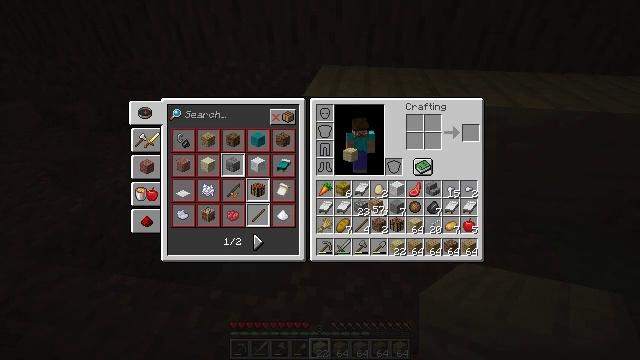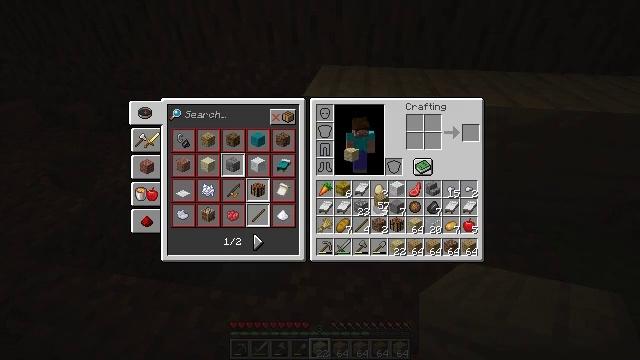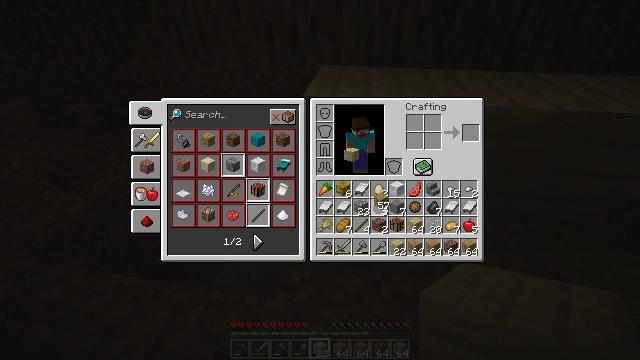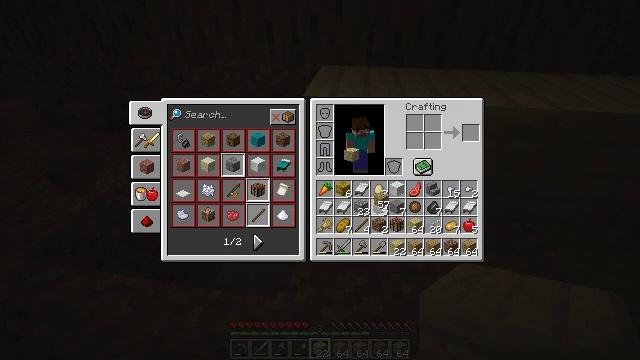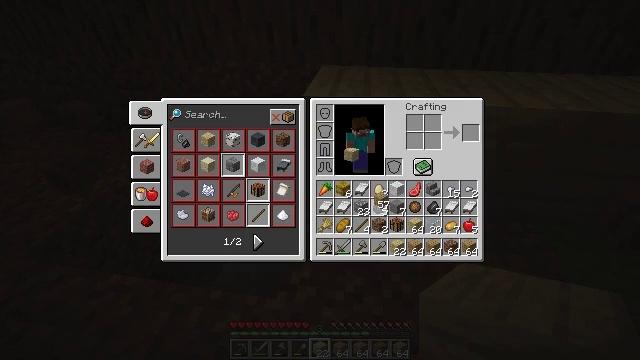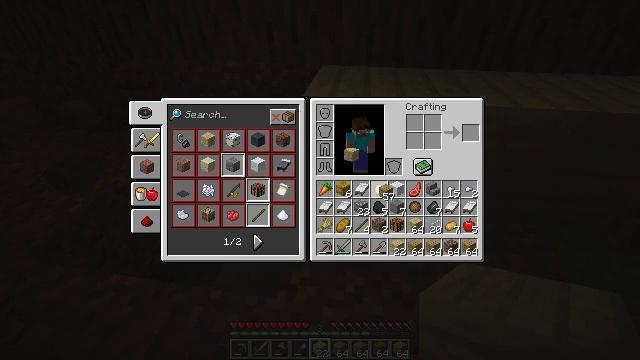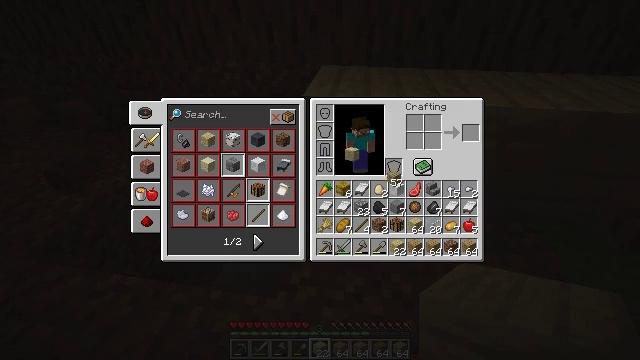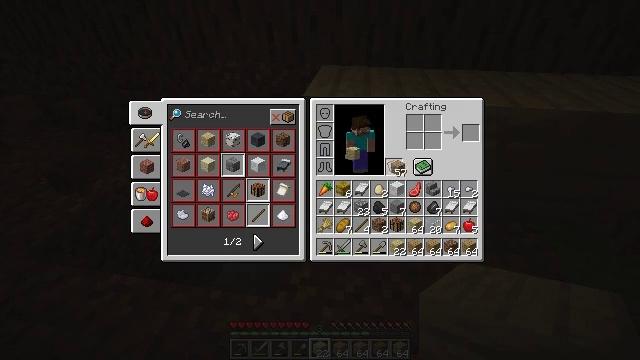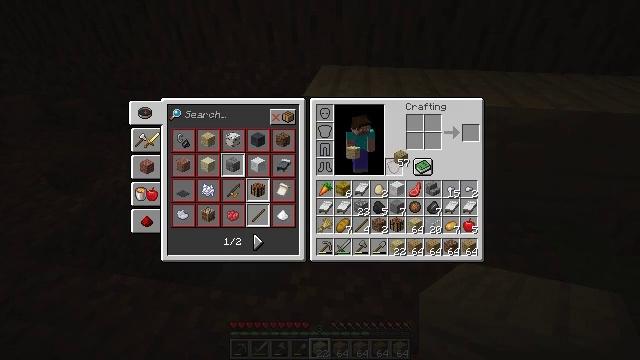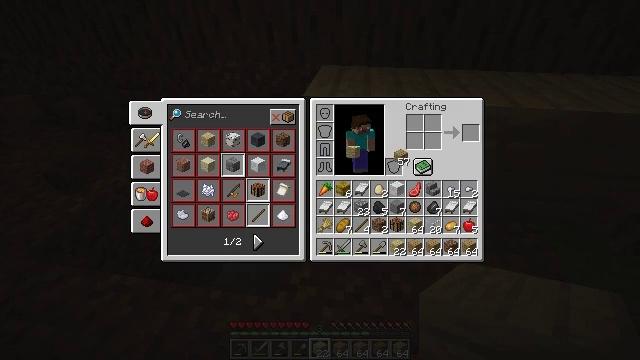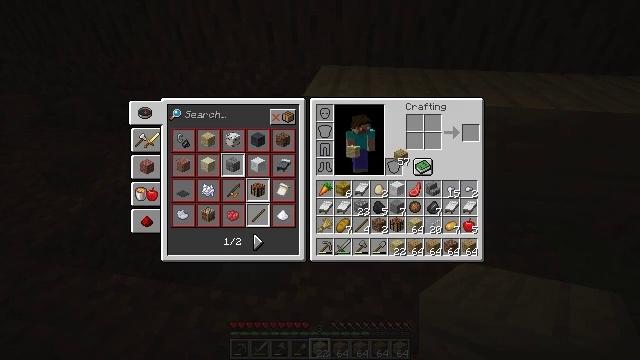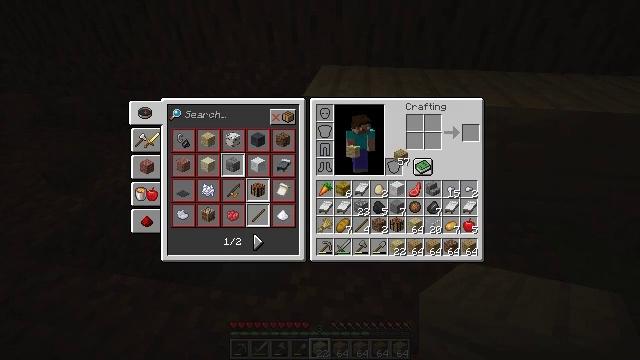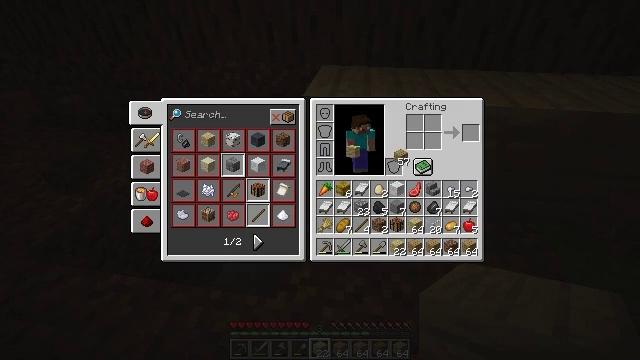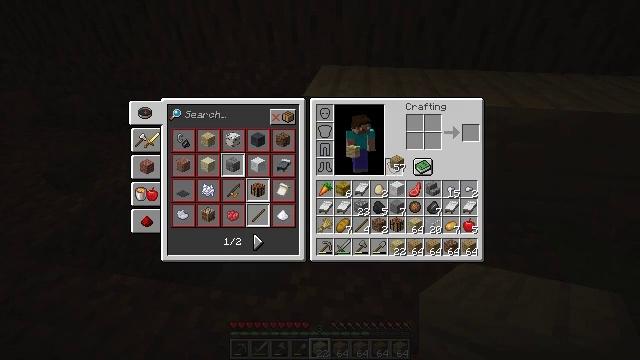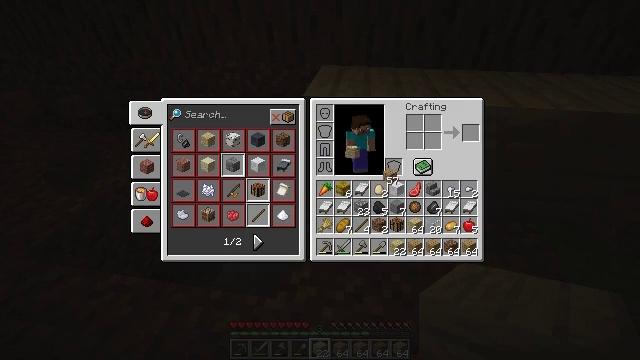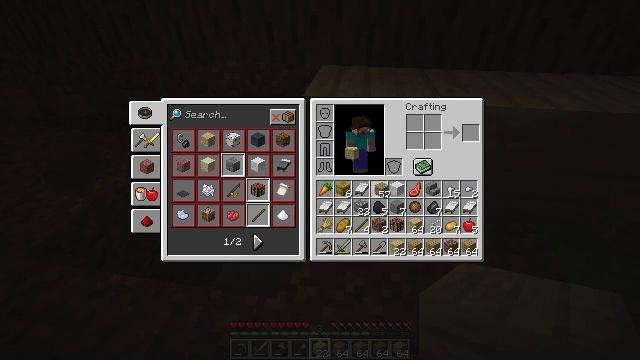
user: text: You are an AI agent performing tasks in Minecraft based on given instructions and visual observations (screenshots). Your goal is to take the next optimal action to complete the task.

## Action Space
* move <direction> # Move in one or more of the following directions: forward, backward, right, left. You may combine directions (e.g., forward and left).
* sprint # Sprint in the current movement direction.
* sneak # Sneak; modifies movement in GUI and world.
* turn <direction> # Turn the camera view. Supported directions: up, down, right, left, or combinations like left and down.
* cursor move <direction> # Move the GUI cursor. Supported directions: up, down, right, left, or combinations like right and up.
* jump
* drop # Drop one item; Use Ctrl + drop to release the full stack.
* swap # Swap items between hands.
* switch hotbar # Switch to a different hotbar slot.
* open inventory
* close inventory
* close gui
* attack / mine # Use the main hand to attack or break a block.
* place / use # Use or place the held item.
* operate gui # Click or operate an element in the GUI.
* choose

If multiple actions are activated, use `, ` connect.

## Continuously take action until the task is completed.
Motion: motion action
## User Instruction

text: Drop a mutton.
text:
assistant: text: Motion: no_op
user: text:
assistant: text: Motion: no_op
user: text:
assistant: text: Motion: no_op
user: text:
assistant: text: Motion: no_op
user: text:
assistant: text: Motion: cursor move up
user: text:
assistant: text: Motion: cursor move right and up
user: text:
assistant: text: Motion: cursor move up
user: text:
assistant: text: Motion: cursor move up
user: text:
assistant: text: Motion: no_op
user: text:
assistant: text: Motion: no_op
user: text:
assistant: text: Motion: no_op
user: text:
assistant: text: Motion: no_op
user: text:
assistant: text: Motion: no_op
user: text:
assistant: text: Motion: cursor move left and down
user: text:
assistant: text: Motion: cursor move left and down
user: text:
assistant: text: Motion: cursor move left and down
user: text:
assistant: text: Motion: cursor move down
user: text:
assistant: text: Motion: cursor move down
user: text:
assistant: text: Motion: no_op
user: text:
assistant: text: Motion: no_op
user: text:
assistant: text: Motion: no_op
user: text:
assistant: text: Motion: no_op
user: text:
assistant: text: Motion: no_op
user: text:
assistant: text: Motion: no_op
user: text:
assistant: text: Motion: no_op
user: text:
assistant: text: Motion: no_op
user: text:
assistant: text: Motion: no_op
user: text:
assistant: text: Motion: no_op
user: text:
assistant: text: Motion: no_op
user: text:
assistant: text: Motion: no_op